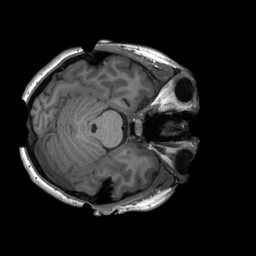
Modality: T1w
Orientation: axial
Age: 22
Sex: female
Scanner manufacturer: siemens
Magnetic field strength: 3 T
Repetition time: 2.3 s
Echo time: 0.00232 s